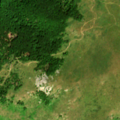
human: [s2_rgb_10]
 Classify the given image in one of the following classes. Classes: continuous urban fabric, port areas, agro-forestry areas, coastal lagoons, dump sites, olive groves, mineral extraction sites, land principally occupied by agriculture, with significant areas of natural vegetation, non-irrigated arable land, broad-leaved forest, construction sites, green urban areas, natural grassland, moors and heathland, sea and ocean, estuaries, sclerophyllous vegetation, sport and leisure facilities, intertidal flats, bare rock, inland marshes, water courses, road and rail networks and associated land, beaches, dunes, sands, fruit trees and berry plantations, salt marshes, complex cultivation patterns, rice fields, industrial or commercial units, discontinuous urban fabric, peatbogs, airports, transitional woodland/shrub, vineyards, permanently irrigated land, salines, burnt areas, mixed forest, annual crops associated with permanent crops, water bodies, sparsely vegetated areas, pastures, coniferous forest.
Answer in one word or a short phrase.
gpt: broad-leaved forest, natural grassland, transitional woodland/shrub